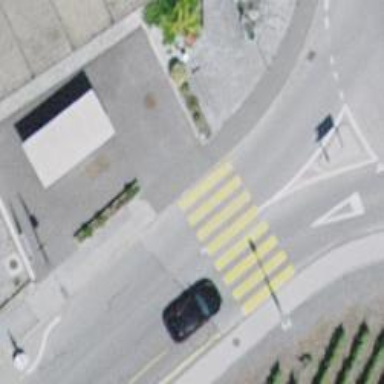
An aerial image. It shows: Uncontrolled zebra crossing on the road.